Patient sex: M
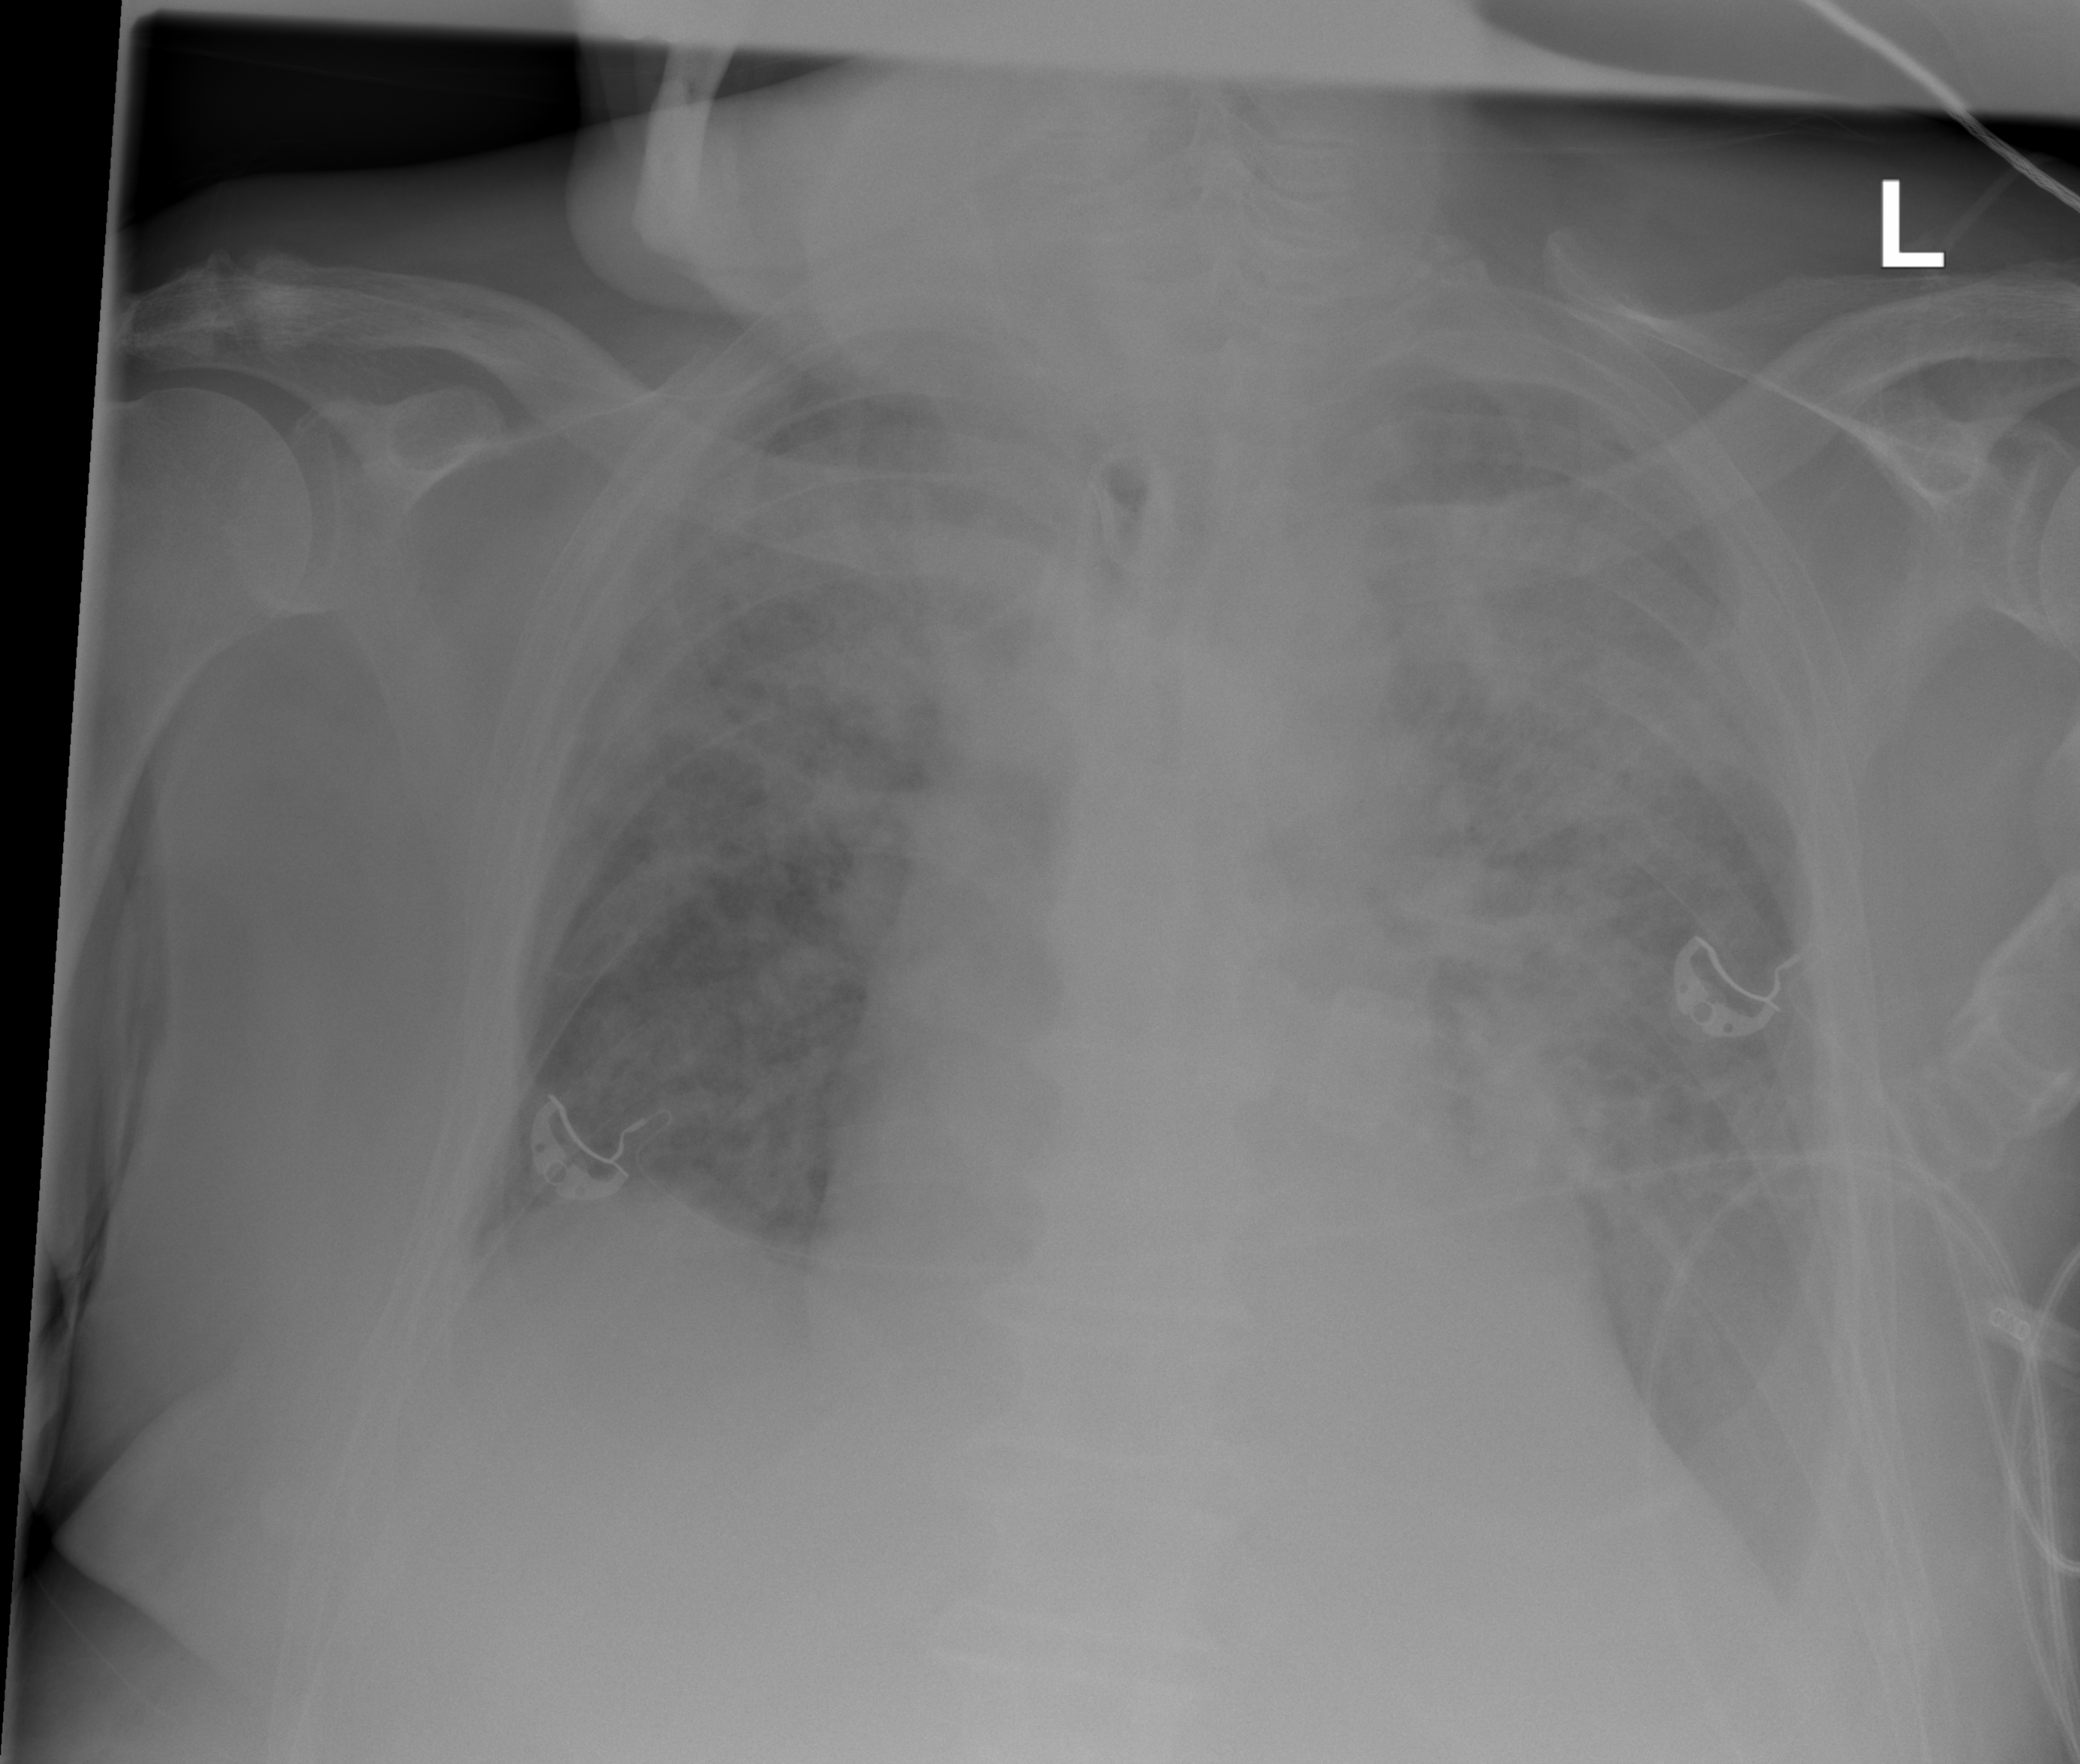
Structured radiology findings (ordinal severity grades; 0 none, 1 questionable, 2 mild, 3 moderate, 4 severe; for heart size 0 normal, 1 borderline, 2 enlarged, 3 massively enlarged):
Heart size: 2
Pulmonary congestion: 2
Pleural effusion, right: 0
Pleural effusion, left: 0
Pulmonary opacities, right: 3
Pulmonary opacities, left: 3
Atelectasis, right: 2
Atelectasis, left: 2